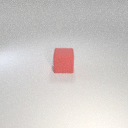
large red rubber cube